Aerial crown-view tile of a tropical tree (Barro Colorado Island, Panama), acquired 20240716:
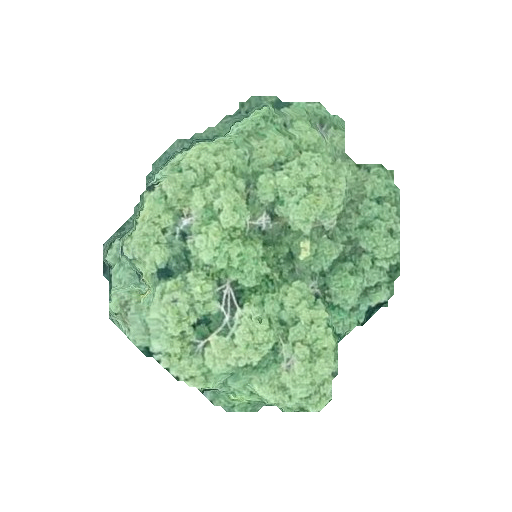
Species: Ocotea leptobotra
GBIF accepted scientific name: Ocotea leptobotra
Crown area: 104.444 m²